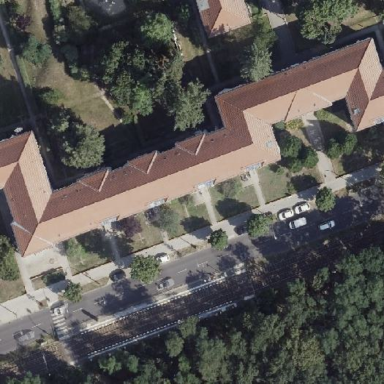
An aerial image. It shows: Hipped-roof building with apartments.